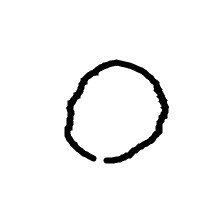
Shape: circle